Question: I need to check if a stream is live on justin.tv. The provide a simple JSON API, where if I query
'''
http://api.justin.tv/api/stream/list.json?channel=channel_name
'''
it will return specific JSON info if the stream is live.
'''
var url = "http://api.justin.tv/api/stream/list.json";
$.ajax({
url: url,
dataType: 'jsonp',
data: { channel: "scvrush1" },
success: function(data) { alert(data); }
});
'''
It looks like the request is successful, because when I take a look at the 'Network' tab in Chrome developer tools, I can see the response

but the callback doesn't get executed.
I'm using jQuery 1.4.2 packed with Rails 3.1.1, but I guess that's not relaly important.
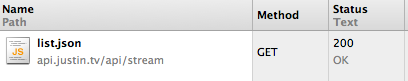
Answer: You must specify a callback function to use JSONP. The particular parameter that justin.tv asks for is "jsonp"
See: <URL>
This is a little involved because they don't use the standard "callback=?" that jQuery likes. So you must manually set the callback variable.
See: <URL>
This should work:
'''
var url = "http://api.justin.tv/api/stream/list.json";
$.ajax({
url: url,
dataType: 'jsonp',
data: { channel: "scvrush1" },
success: function(data) { alert(data); },
jsonp: "jsonp"
});
'''